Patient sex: F
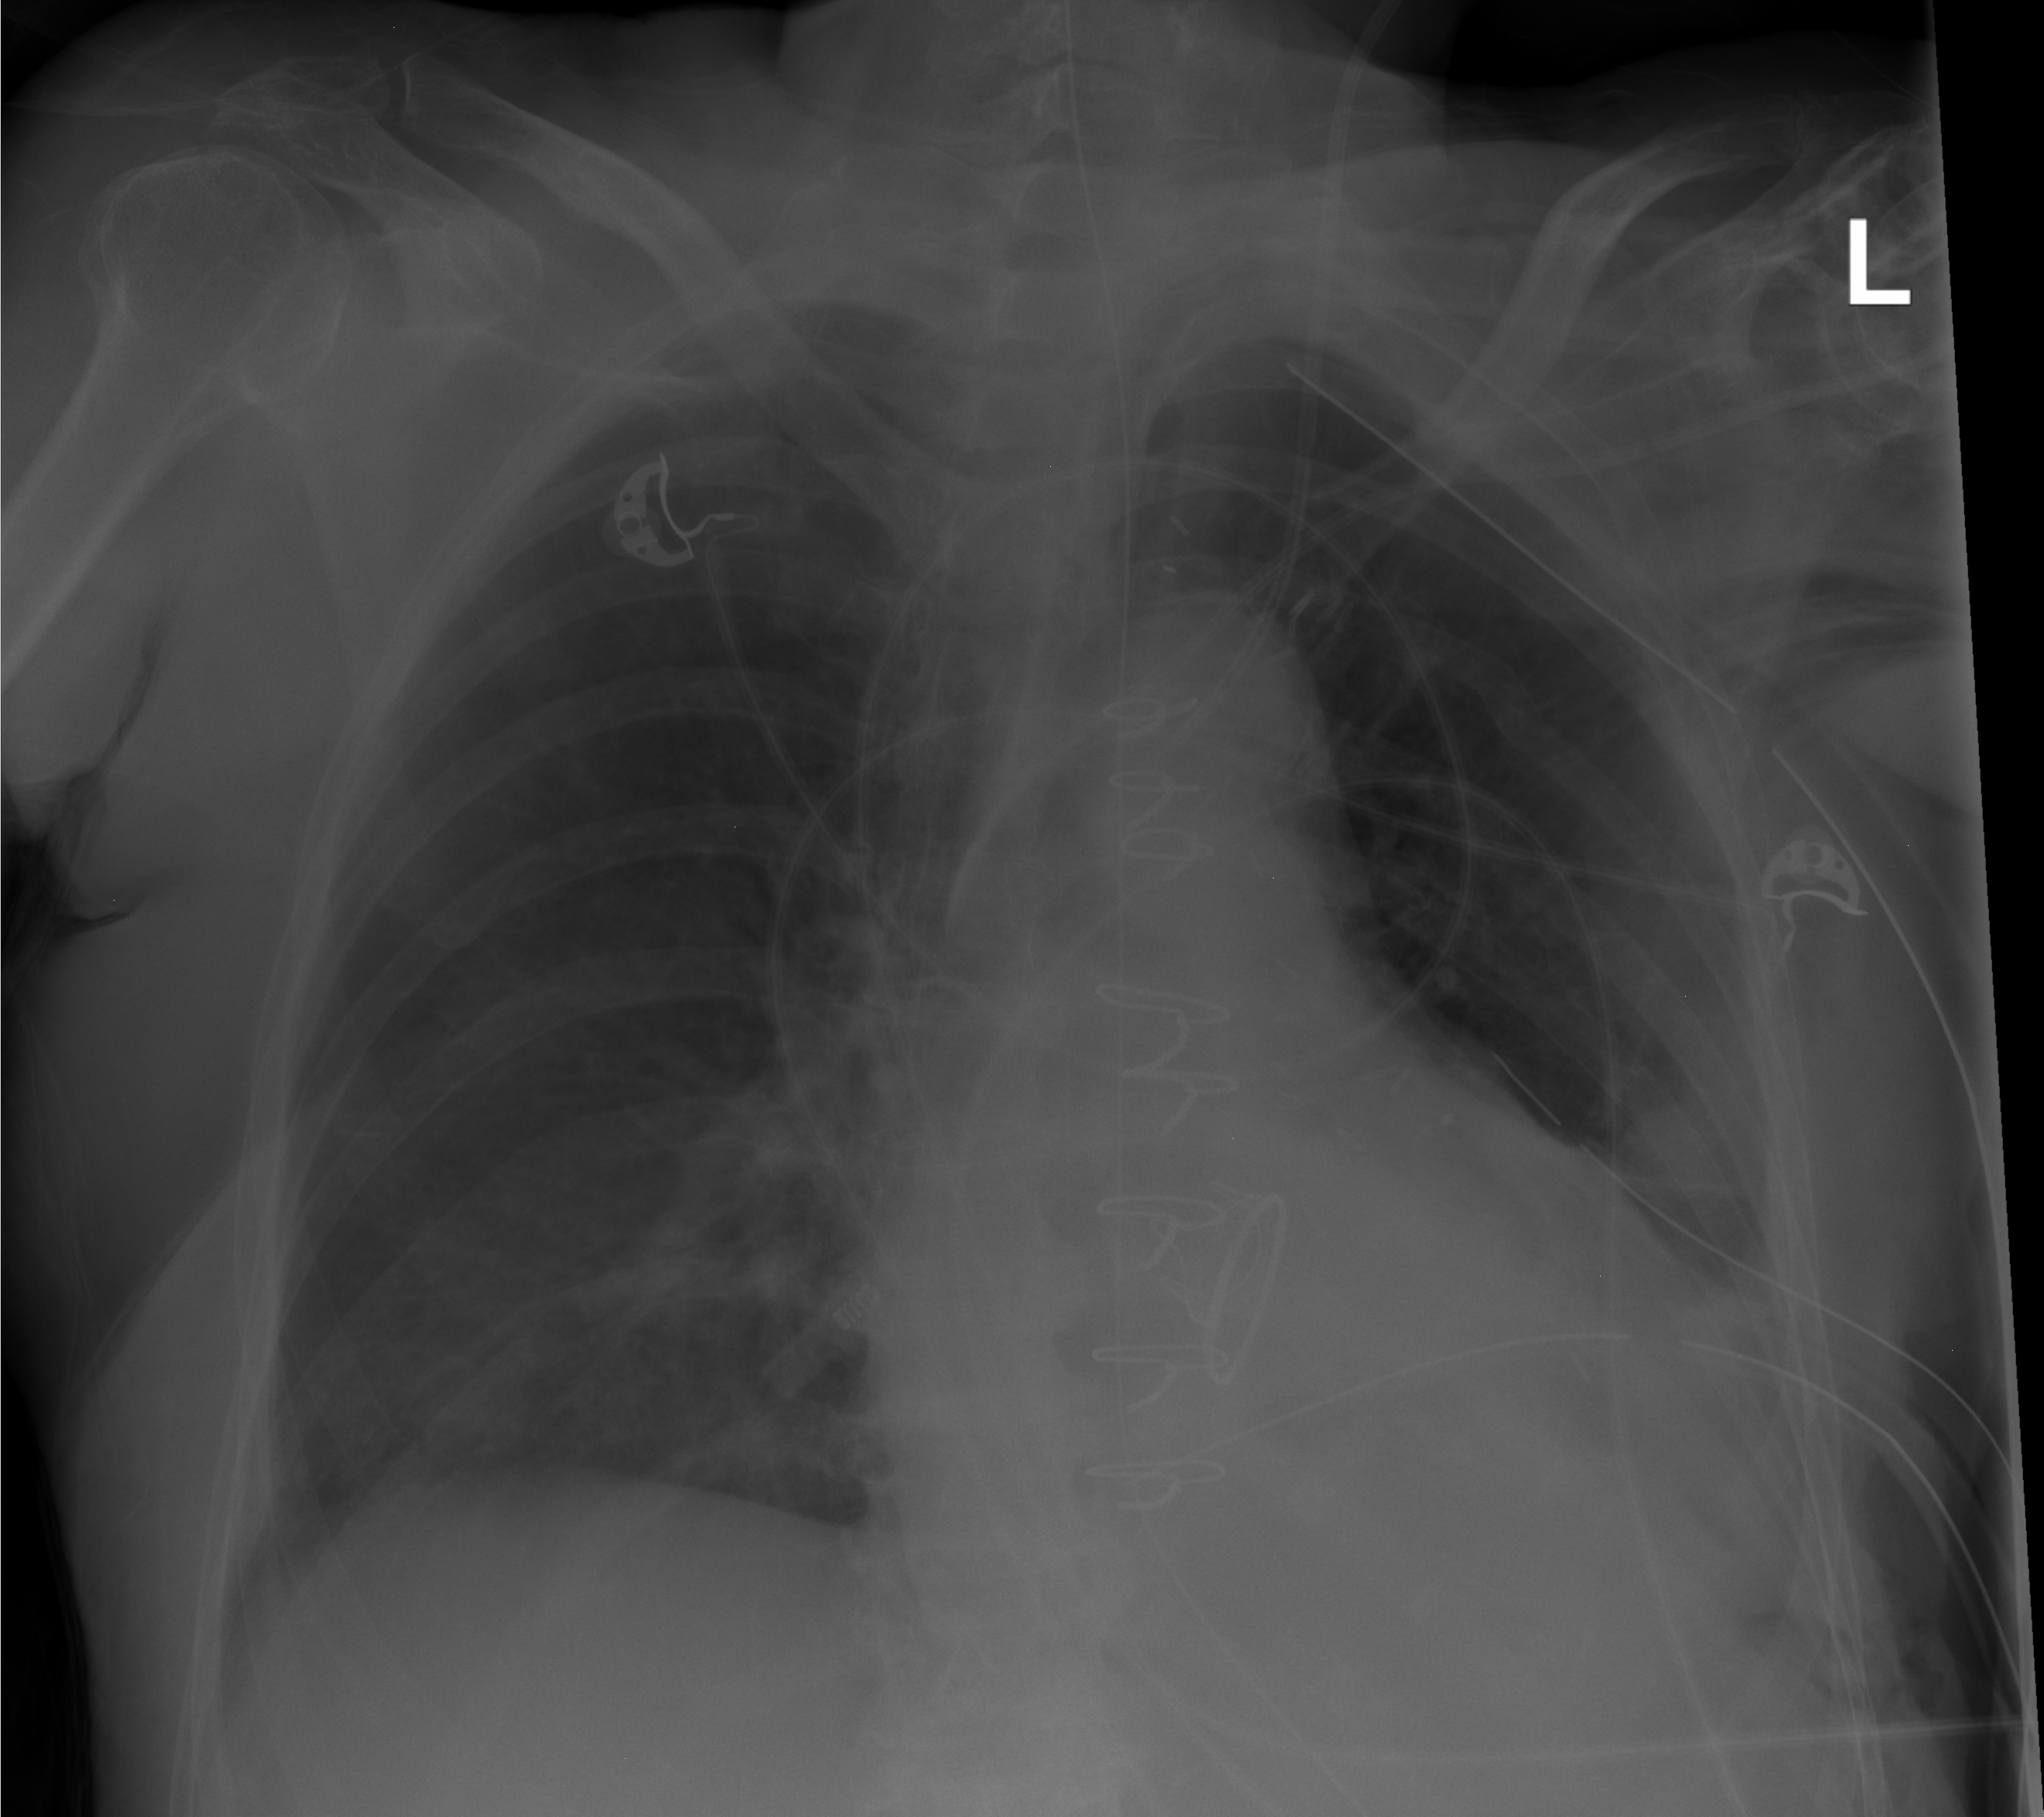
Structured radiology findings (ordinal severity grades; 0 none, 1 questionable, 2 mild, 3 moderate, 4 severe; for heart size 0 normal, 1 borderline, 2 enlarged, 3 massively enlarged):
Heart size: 1
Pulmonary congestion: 0
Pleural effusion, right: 0
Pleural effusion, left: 2
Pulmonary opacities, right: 0
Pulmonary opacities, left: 0
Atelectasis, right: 0
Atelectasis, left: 2